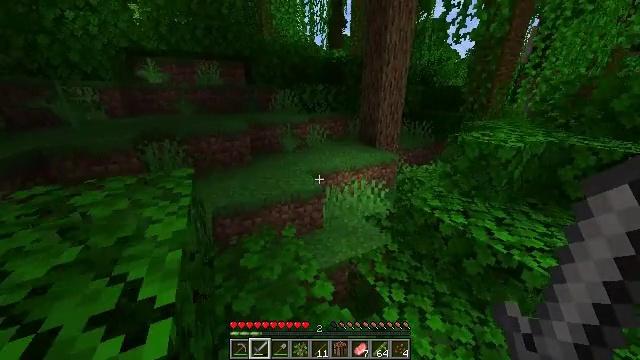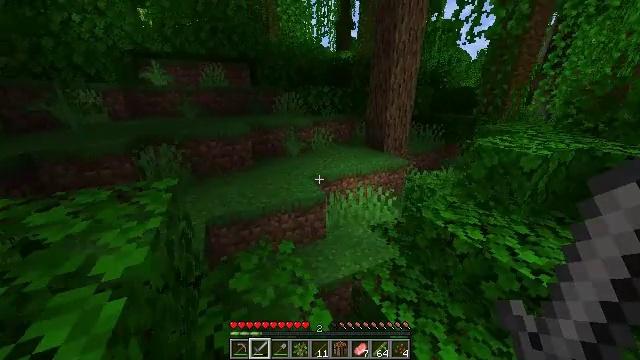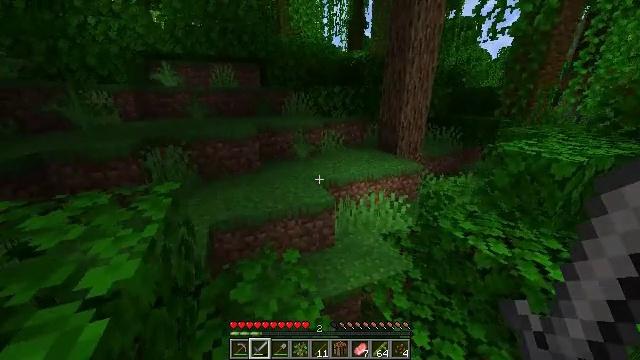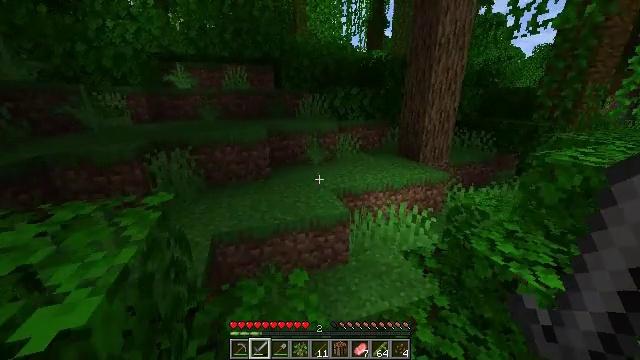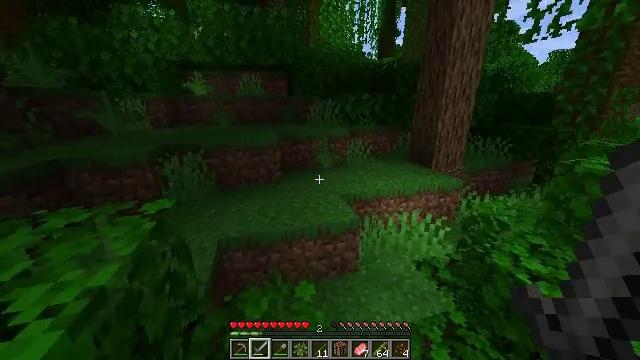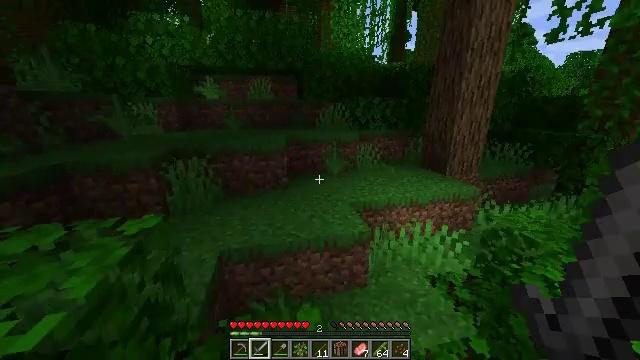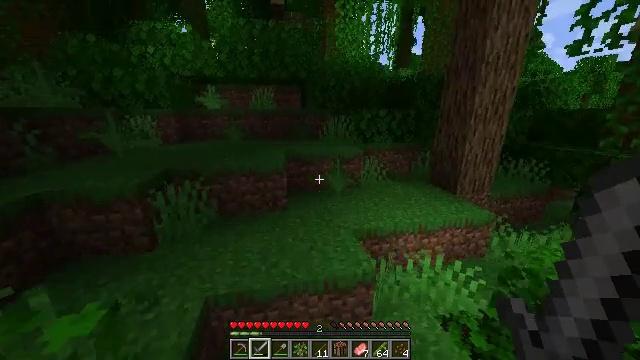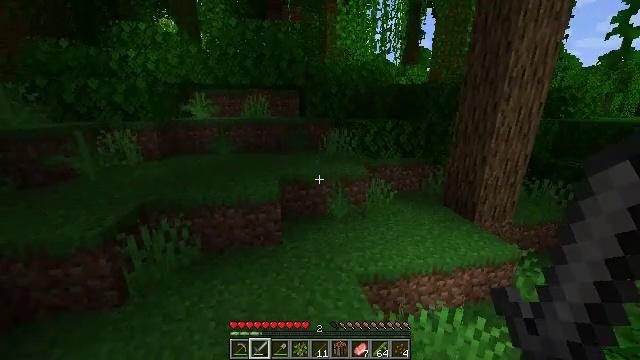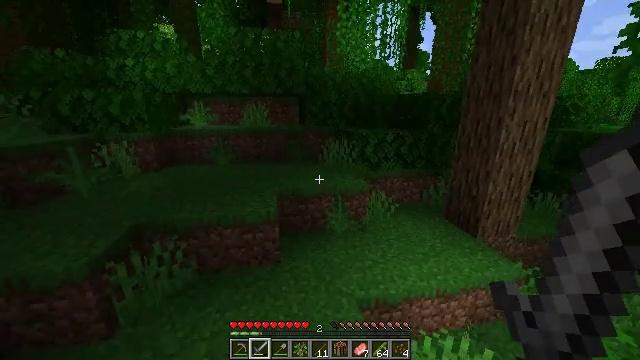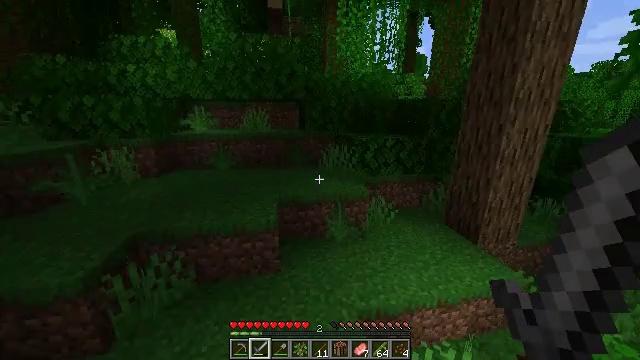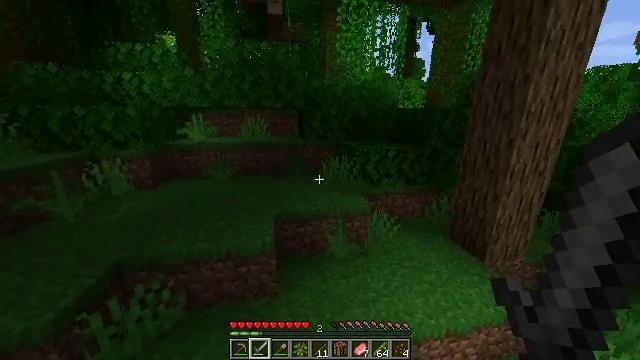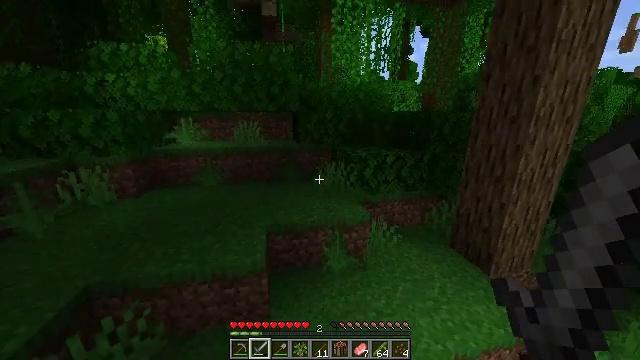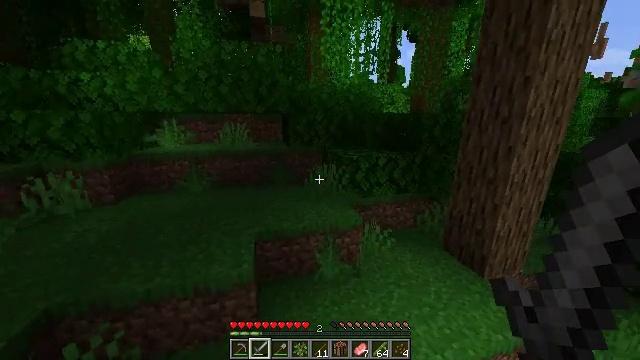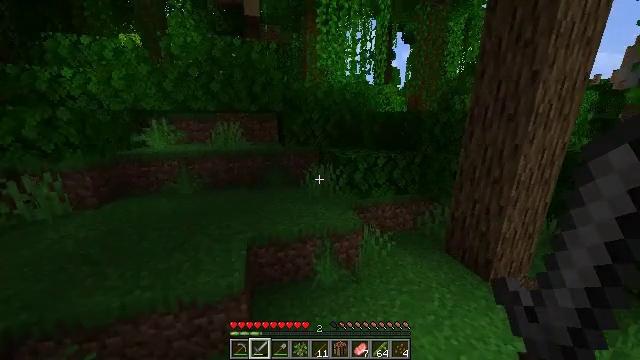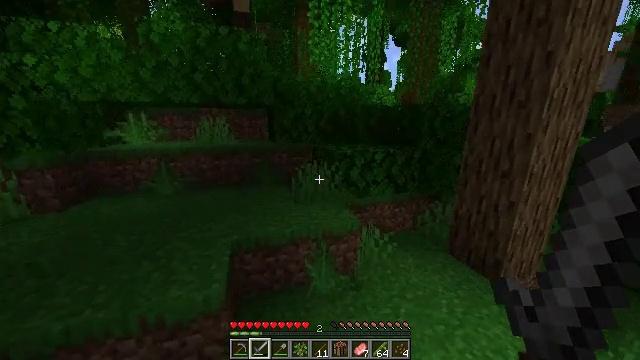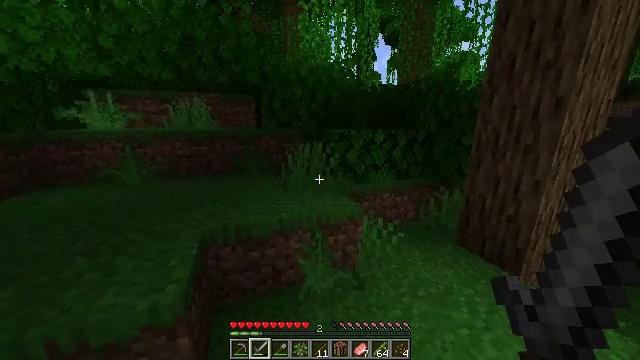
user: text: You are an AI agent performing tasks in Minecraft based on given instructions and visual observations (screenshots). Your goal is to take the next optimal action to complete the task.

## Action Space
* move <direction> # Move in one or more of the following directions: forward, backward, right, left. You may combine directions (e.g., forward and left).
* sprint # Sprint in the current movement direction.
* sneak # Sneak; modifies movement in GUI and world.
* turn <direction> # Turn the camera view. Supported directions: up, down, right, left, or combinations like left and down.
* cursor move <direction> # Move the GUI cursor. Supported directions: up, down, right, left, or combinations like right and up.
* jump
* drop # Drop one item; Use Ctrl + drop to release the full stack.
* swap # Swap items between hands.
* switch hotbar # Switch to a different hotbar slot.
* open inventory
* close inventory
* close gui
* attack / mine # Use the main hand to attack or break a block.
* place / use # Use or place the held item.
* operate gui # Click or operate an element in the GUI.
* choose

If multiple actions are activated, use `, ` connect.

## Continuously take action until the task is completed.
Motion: motion action
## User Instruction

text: Break the melon to get slices.
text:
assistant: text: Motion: move forward, sprint, turn left
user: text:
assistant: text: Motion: move forward, sprint, turn left
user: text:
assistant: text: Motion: move forward, sprint, turn left and up
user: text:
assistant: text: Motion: move forward, sprint, turn left
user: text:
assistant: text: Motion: move forward, sprint, turn left
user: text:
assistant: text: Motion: move forward, sprint, turn left, jump
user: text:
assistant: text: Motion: move forward, sprint, jump
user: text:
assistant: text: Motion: move forward, sprint, jump
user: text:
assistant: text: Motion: move forward, sprint, jump
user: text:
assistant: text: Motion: move forward, sprint, jump
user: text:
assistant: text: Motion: move forward, sprint, turn right, jump
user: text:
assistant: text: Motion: move forward, sprint, turn right
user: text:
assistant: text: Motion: move forward, sprint, turn right
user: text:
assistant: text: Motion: move forward, sprint, turn right
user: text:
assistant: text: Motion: move forward, sprint, turn right
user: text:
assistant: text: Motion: move forward, sprint, turn right
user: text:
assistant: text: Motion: move forward, sprint
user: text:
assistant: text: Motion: move forward, sprint, jump
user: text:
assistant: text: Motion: move forward, sprint, jump
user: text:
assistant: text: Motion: move forward, sprint, jump
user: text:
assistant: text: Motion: move forward, sprint, jump
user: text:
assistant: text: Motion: move forward, sprint
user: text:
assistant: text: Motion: move forward, sprint
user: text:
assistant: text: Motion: move forward, sprint
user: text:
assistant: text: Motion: move forward, sprint
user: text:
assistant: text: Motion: move forward, sprint, turn right
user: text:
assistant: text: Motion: move forward, sprint, turn right
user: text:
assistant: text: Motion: move forward, sprint, turn right, jump
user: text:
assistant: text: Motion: move forward, sprint, turn right, jump
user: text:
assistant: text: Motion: move forward, sprint, turn right, jump